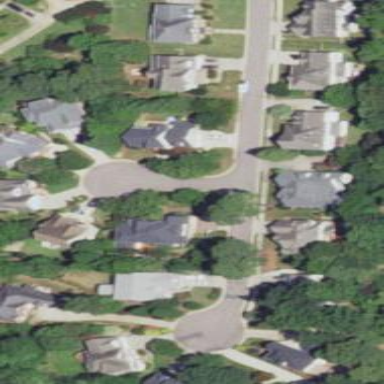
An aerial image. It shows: Residential neighbourhood.